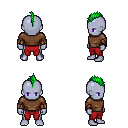
a pixel art fantasy rpg character, male body template, dark elf, purple skin, brown long-sleeve shirt, red pants, green mohawk hairstyle, leather bracers, four views (front, back, left, right), 2x2 character sprite sheet, small pixel art, hard edges, no anti-aliasing